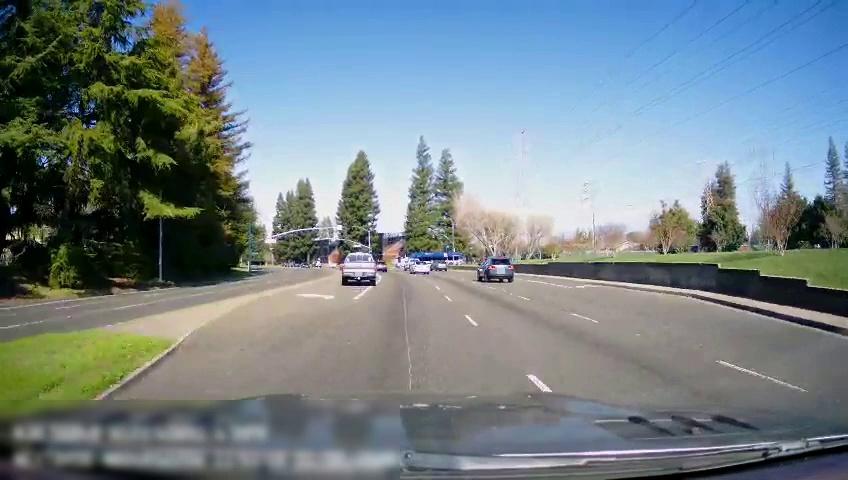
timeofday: Day
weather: Sunny
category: Drivable Space
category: Drivable Space
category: Vehicles | Truck
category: Vehicles | Car
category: Vehicles | Truck
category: Vehicles | Car
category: Vehicles | Car
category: Vehicles | SUV
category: Lanes | Current Lane
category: Lanes | Alternate Lane
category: Lanes | Alternate Lane
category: Lanes | Current Lane